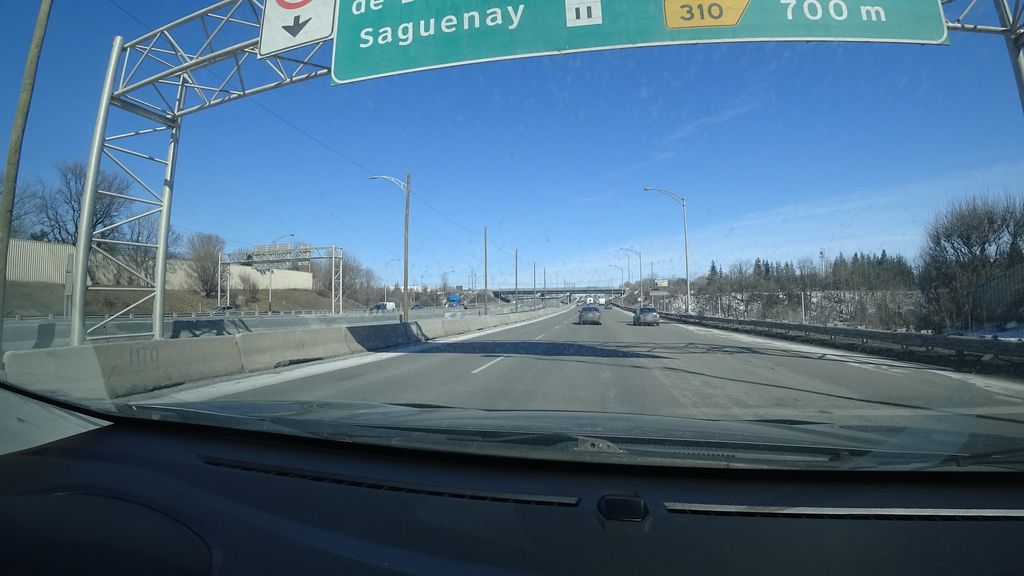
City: quebec_city